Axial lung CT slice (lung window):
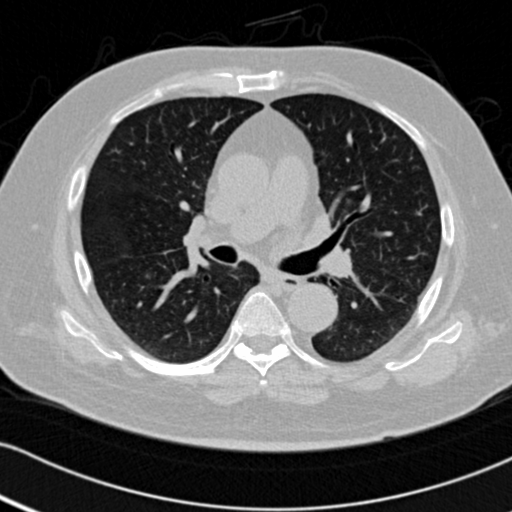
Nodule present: no